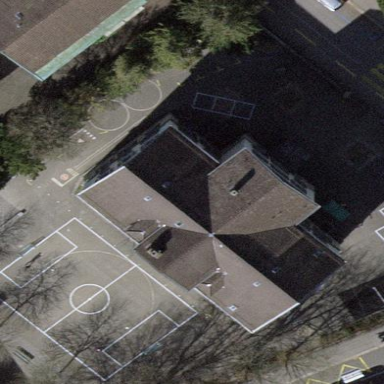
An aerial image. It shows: School.